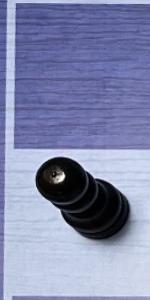
Label: Pawn_Black